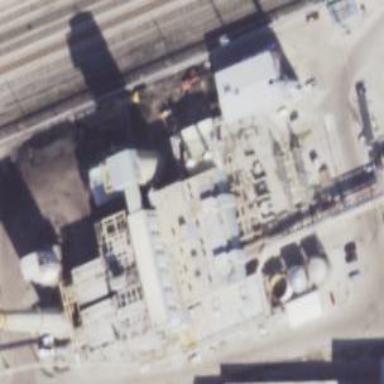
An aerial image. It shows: Industrial area with power plant.